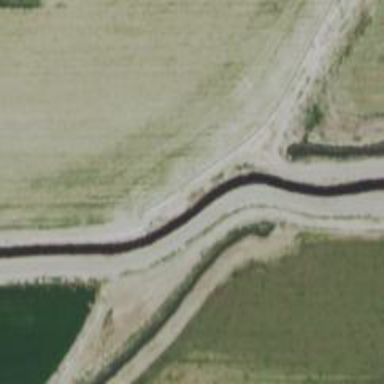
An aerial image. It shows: Canal culvert running through tunnel.